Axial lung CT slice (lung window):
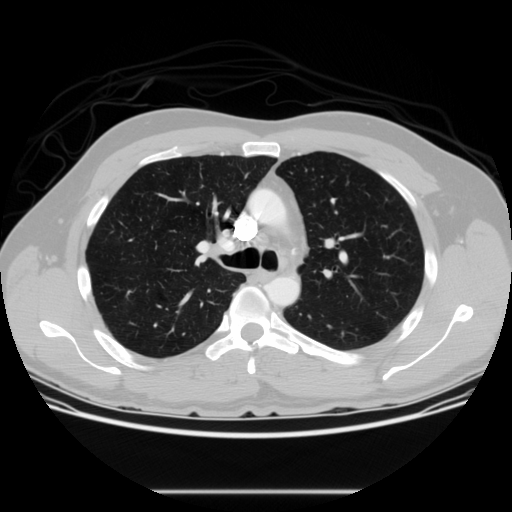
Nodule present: no